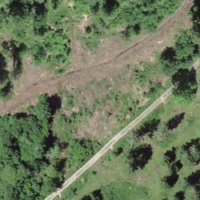
EUNIS habitat code: 44
Species observed at this site:
Neottia nidus-avis